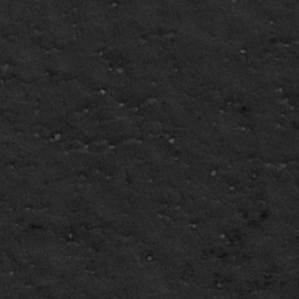
Label: frost